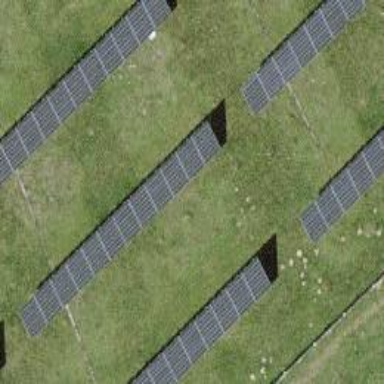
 consisting of solar photovoltaic panels."